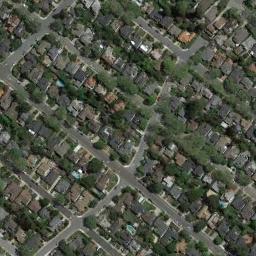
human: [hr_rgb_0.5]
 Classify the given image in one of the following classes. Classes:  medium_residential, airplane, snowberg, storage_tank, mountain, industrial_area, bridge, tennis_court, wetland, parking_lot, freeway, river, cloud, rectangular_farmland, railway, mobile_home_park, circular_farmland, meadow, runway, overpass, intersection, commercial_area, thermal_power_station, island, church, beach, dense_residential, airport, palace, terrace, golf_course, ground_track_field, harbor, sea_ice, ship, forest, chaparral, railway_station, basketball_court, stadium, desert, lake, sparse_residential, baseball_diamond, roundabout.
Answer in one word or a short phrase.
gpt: dense_residential